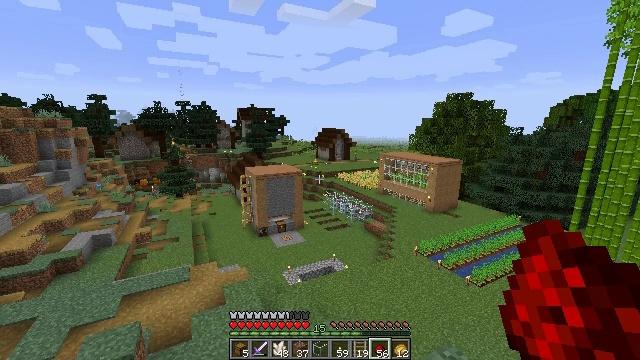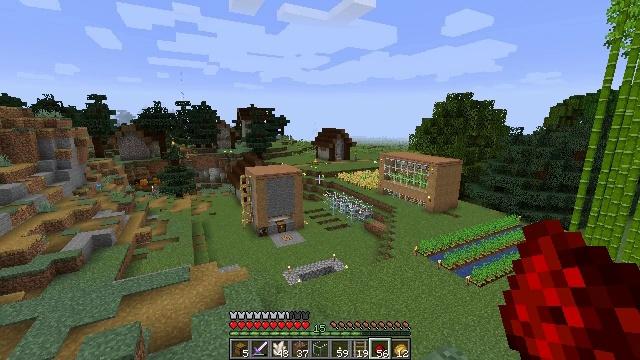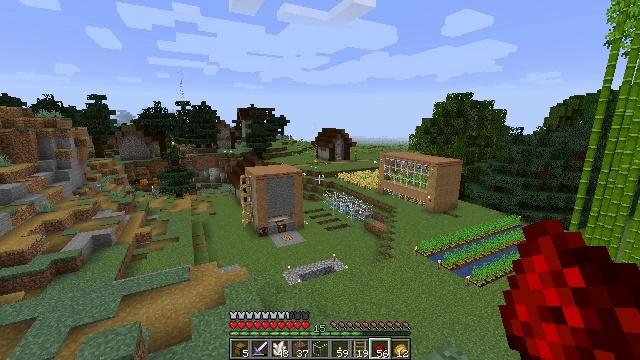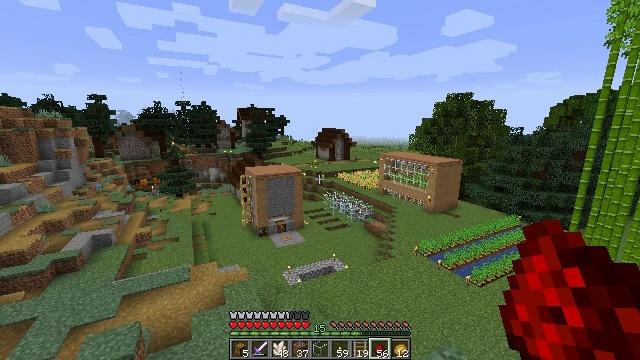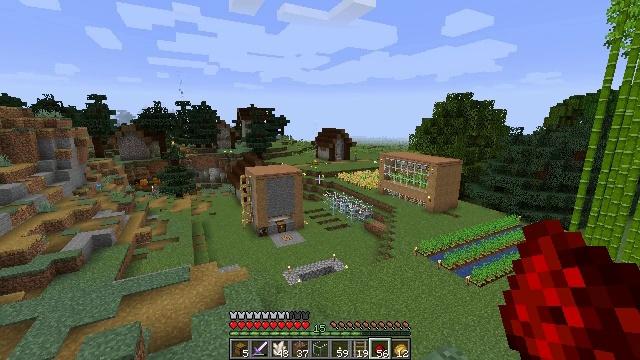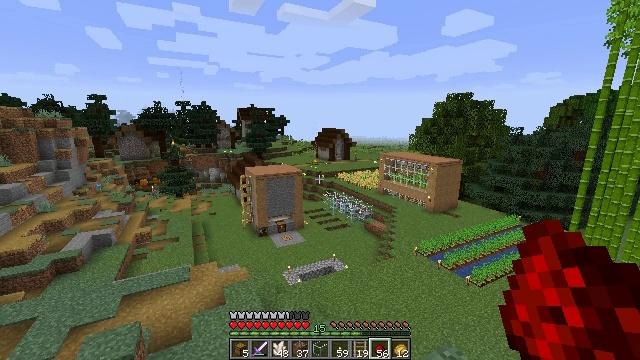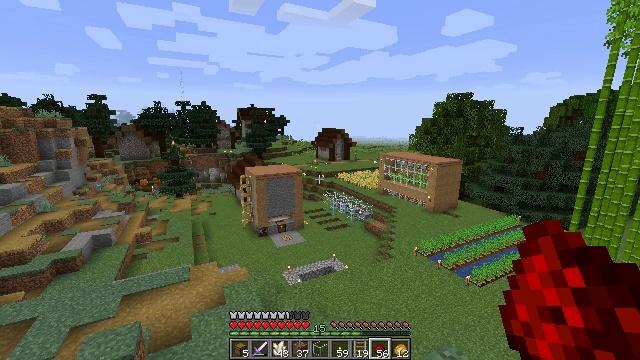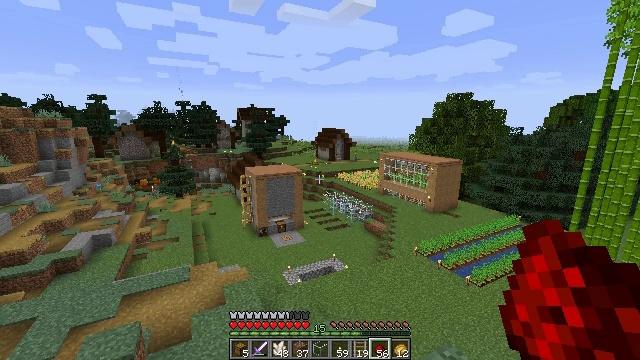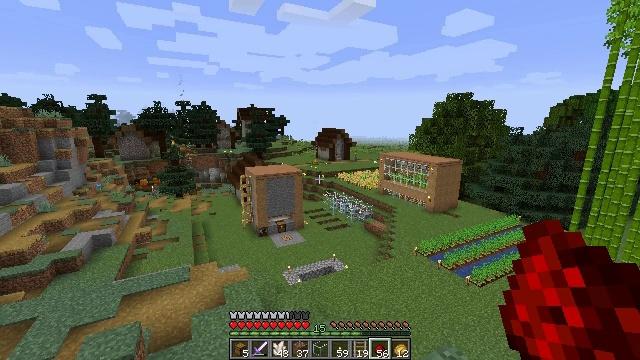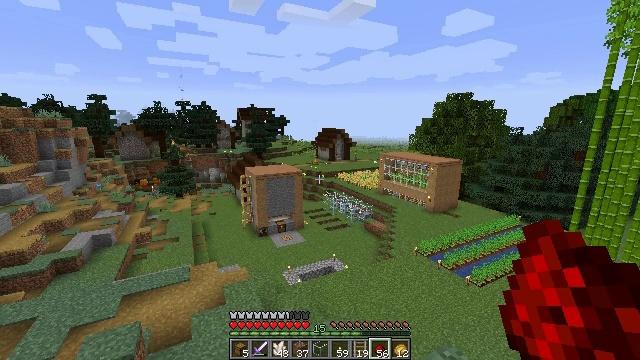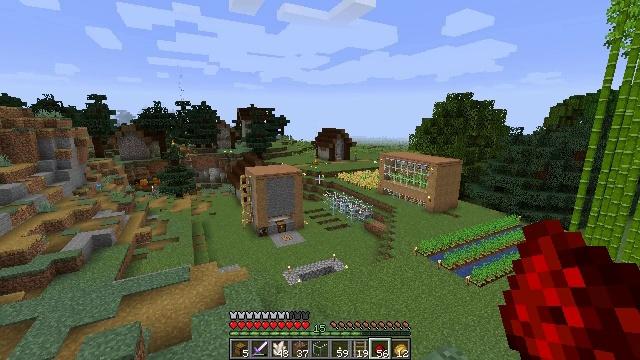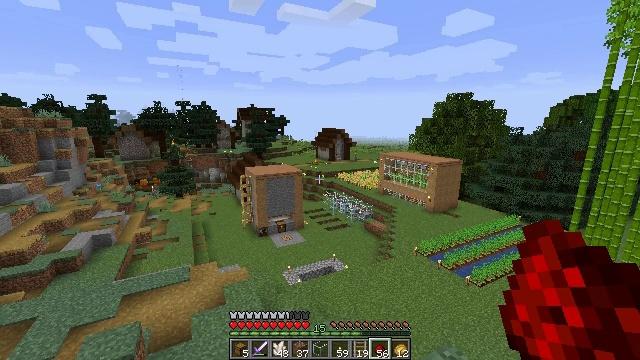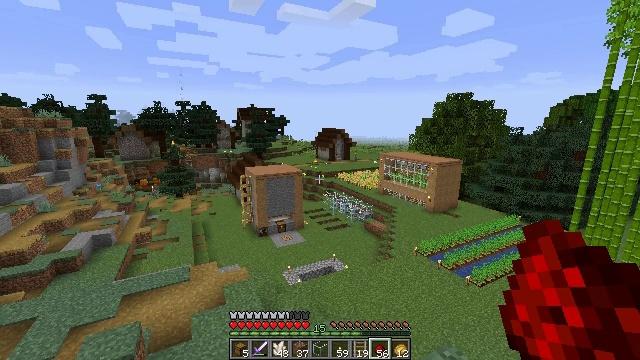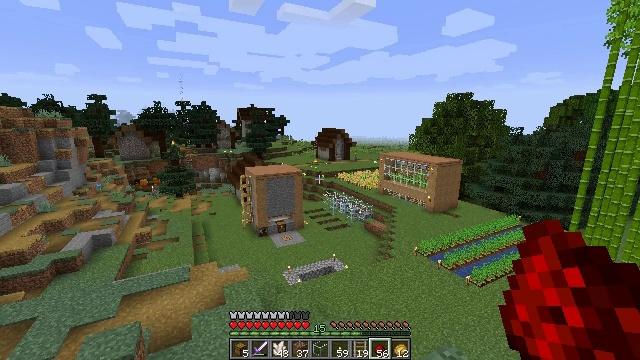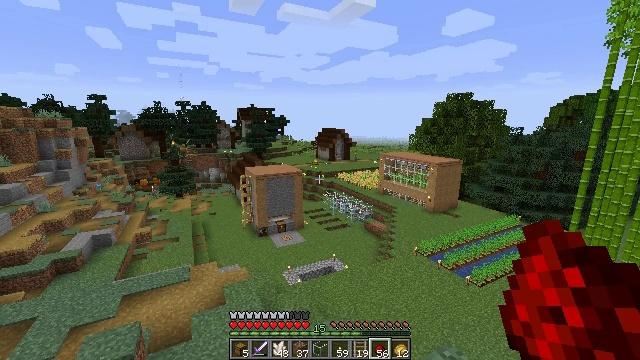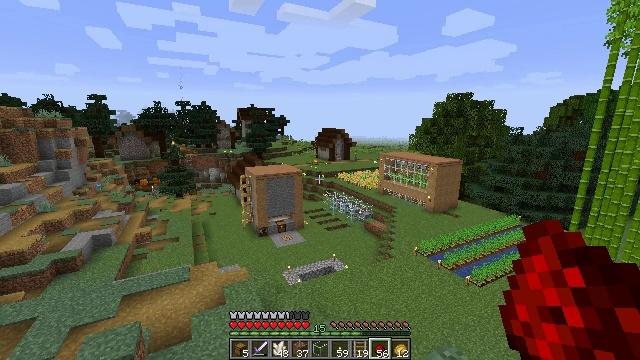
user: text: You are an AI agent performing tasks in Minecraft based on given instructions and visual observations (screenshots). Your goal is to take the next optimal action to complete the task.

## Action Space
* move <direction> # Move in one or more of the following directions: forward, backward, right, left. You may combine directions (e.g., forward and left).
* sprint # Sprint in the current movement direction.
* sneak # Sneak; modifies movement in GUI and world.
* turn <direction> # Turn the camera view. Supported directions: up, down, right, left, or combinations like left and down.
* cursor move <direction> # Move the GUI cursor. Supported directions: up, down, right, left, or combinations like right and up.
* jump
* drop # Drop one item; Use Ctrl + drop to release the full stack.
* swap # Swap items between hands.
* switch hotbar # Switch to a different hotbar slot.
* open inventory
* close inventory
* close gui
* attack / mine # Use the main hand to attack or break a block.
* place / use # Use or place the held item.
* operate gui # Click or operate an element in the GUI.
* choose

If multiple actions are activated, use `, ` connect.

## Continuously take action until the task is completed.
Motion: motion action
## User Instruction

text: Obtain black dye via the crafting process.
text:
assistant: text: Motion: no_op
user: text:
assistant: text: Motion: no_op
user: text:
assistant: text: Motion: no_op
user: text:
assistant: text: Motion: no_op
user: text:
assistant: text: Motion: no_op
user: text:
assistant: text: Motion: no_op
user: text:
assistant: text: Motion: no_op
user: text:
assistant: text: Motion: no_op
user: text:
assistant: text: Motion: no_op
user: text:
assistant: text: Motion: no_op
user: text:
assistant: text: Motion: no_op
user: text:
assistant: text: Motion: no_op
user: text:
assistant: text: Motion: no_op
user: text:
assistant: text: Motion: no_op
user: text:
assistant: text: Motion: no_op
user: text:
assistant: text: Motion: no_op
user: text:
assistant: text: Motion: no_op
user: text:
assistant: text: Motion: no_op
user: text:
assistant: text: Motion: no_op
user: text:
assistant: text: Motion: no_op
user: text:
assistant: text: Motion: no_op
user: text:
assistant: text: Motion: no_op
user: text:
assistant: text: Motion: no_op
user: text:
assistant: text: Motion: no_op
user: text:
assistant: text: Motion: no_op
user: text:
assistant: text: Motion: no_op
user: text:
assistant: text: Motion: no_op
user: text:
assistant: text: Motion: no_op
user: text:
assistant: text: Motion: no_op
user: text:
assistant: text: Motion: no_op